Current action and preconditions to check: trajectory_clear

Your task: For each precondition in the list above, predict whether it will hold at this action.

Consider the current scene as observed from the mobile robot's camera, and analyze the predicted future states of all dynamic agents (e.g., people, animals, vehicles, or any moving entities) within the NEXT SECOND.

IMPORTANT: Only answer "very likely" if you are absolutely certain—based on strong, clear evidence—that a dynamic agent will violate the precondition in the predicted future state. Do NOT answer "very likely" for unlikely, ambiguous, or low-probability risks.

Ask yourself for each precondition: Is there a high probability, with clear and convincing evidence, that the predicted future states of any dynamic agent will interfere with the predicted future state of the currently executing action within the NEXT SECOND, causing that precondition to fail?

Assess the risk level based on these predictions. Use "likely" or "very likely" if motions create a clear risk of interference.

Use "neutral" or "improbable" if agents are nearby but their predicted paths are clearly diverging or non-conflicting.

Failure Risk Categories: "very improbable", "improbable", "neutral", "likely", "very likely"

Answer Format: Output ONLY the probability_of_failure value from these categories: "very improbable", "improbable", "neutral", "likely", "very likely"

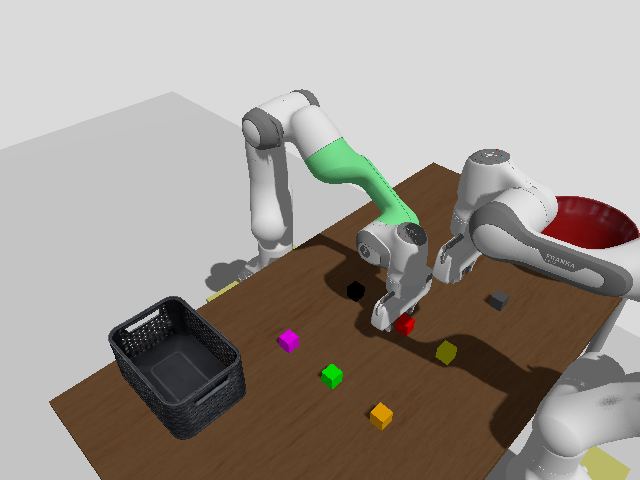

Answer: improbable